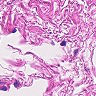
Metastatic tissue present: no